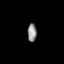
Tissue: prostate
Cell type: T cells
Senescence score: 0.3203
Nuclear area (px): 158
Mean DAPI intensity: 145.62